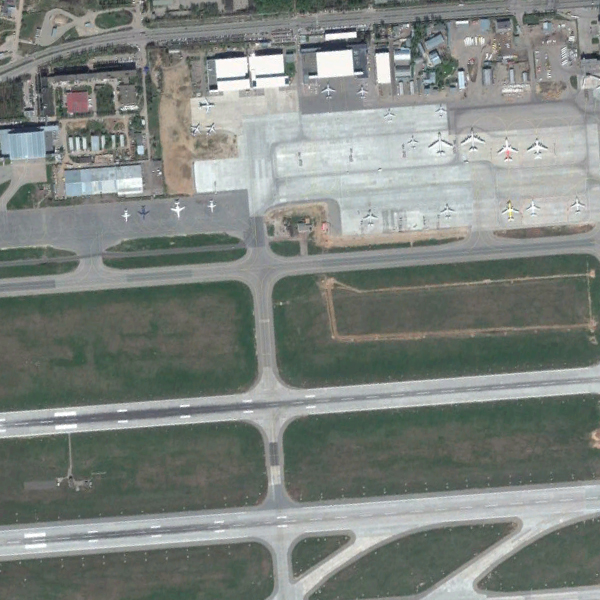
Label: Airport